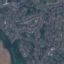
Land use / land cover class: Residential